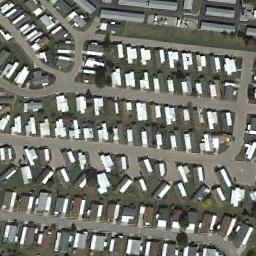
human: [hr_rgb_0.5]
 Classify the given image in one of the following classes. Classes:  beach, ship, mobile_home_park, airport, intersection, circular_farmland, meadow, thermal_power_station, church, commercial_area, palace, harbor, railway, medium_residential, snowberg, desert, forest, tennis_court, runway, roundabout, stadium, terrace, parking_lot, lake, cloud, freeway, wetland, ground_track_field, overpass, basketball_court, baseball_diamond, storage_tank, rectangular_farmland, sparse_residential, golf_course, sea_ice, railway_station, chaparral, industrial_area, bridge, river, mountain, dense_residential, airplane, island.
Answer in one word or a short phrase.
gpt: mobile_home_park